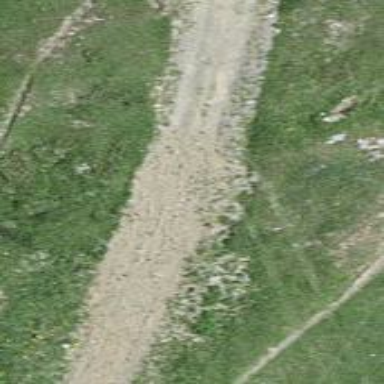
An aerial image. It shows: Track with compacted grade3 surface.